Question: I have two columns, one have more content = is bigger, but I want that black one to be same height like that on the right.

There is workaround that you add div around table width height 100% and display: inline-block, but it is an ugly hack.
Anyone know solution?
'''
<table class="body">
<tr>
<td class="center" align="center" valign="top">
<center>
<table class="container">
<tr>
<td>
<table class="row">
<tr>
<td class="wrapper">
<table class="six columns" style="background-color: black; color: white;">
<tr>
<td align="center" style="vertical-align: middle;">
<center style="vertical-align: middle; color:white;">
TEXT
</center>
</td>
<td class="expander"></td>
</tr>
</table>
</td>
<td class="wrapper last">
<table class="six columns" style="background-color: lightgray; color: white;">
<tr>
<td align="center">
<center>
TEXT</br />
TEXT</br />
TEXT</br />
TEXT</br />
TEXT</br />
TEXT</br />
TEXT</br />
TEXT</br />
TEXT</br />
TEXT</br />
TEXT</br />
TEXT</br />
TEXT</br />
TEXT</br />
TEXT</br />
</center>
</td>
<td class="expander"></td>
</tr>
</table>
</td>
</tr>
</table>
<!-- container end below -->
</td>
</tr>
</table>
</center>
</td>
</tr>
</table>
'''
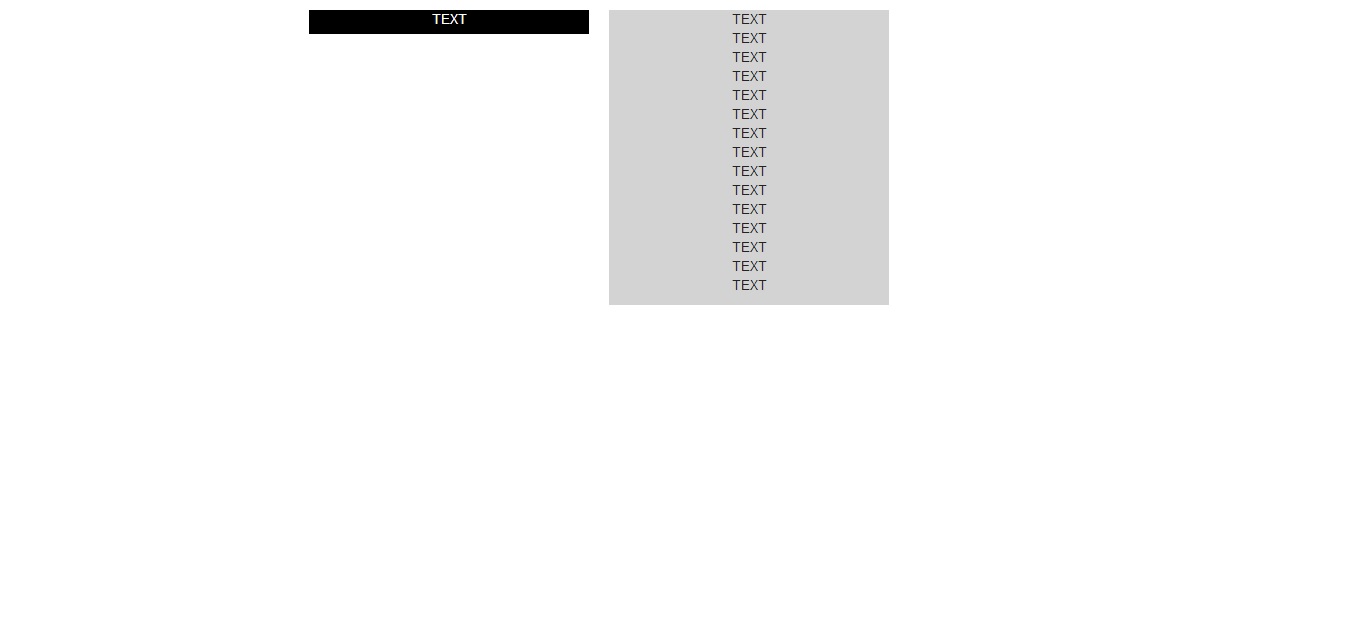
Answer: CSS class is what you need. If you are just wanting the tables to be the same height just set the height for them both as the same. either in-line or in a much easier way to manage is as a class applied to them both as below. I also added your in-line code as css as its a far better approach.
'''
<html>
<head>
<style type="text/css">
.tableHeight{
height: 500px;
}
#lefttable{
background-color: black;
color: white;"
}
#rightTable{
background-color: lightgray;
color: white;
}
</style>
</head>
<body>
<table class="body">
<tr>
<td class="center" align="center" valign="top">
<center>
<table class="container">
<tr>
<td>
<table class="row">
<tr>
<td class="wrapper">
<table id="leftTable" class="six columns tableHeight">
<tr>
<td align="center" style="vertical-align: middle;">
<center style="vertical-align: middle; color:white;">
TEXT
</center>
</td>
<td class="expander"></td>
</tr>
</table>
</td>
<td class="wrapper last">
<table id="rightTable" class="six columns tableHeight">
<tr>
<td align="center">
<center>
TEXT</br />
TEXT</br />
TEXT</br />
TEXT</br />
TEXT</br />
TEXT</br />
TEXT</br />
TEXT</br />
TEXT</br />
TEXT</br />
TEXT</br />
TEXT</br />
TEXT</br />
TEXT</br />
TEXT</br />
</center>
</td>
<td class="expander"></td>
</tr>
</table>
</td>
</tr>
</table>
<!-- container end below -->
</td>
</tr>
</table>
</center>
</td>
</tr>
</table>
</body>
</html>
'''